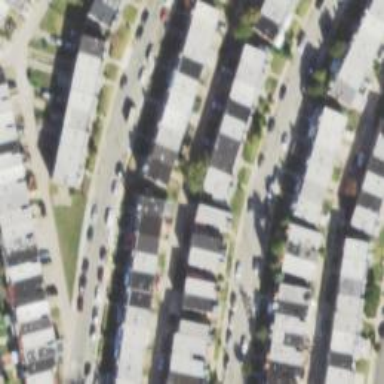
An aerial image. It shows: Alleyway designated as service road.